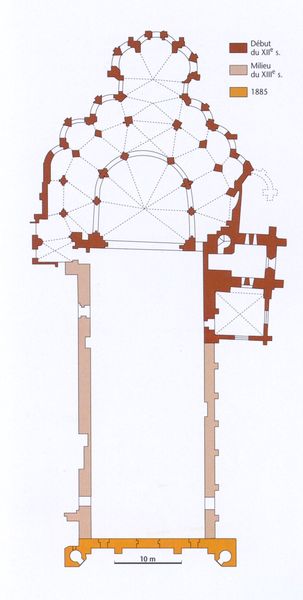
Titel: Saint Martin des Champs (Grundriß)
Standort: Paris
Institution: Saint Martin des Champs
Schlagwörter: gelb, braun, fenster, frankreich, grau, orange, paris, pfeiler, skizze, stützen, säulen, tür, weiss, zeichnung, gebäude, haus, rot, schloss, beige, wand, architektur, kirche, gotik, rosa, rund, turm, schiff, schrift, bogen, datierung, farben, fläche, flächen, leer, mauer, farbe, lila, saal, französisch, rundbogen, treppen, symmetrie, jahreszahl, umriss, halle, anbau, wände, eingang, gang, umgang, gewölbe, archtektur, dom, text, entwurf, altar, langhaus, mittelschiff, gotisch, kanzel, langschiff, mauern, apsis, romanik, rechteckig, chor, kapelle, plan, achse, gothik, asymmetrie, sakralbau, legende, rekonstruktion, grundriss, kreuzgang, massstab, aufriss, bauplan, winkel, treppenturm, rundgang, einschiffig, apsiden, lageplan, saalkirche, hallenkirche, kapellen, vierung, longitudinalbau, konchen, chorumgang, masstab, asymmetrisch, chorraum, sakristei, bauphasen, kirchgang, befund, romatik, gotsich, gewinkelt, altersplan, kapellenumgang, radialchor, radialkapelle, grundmaß, achsenverschiebung, kstüzen